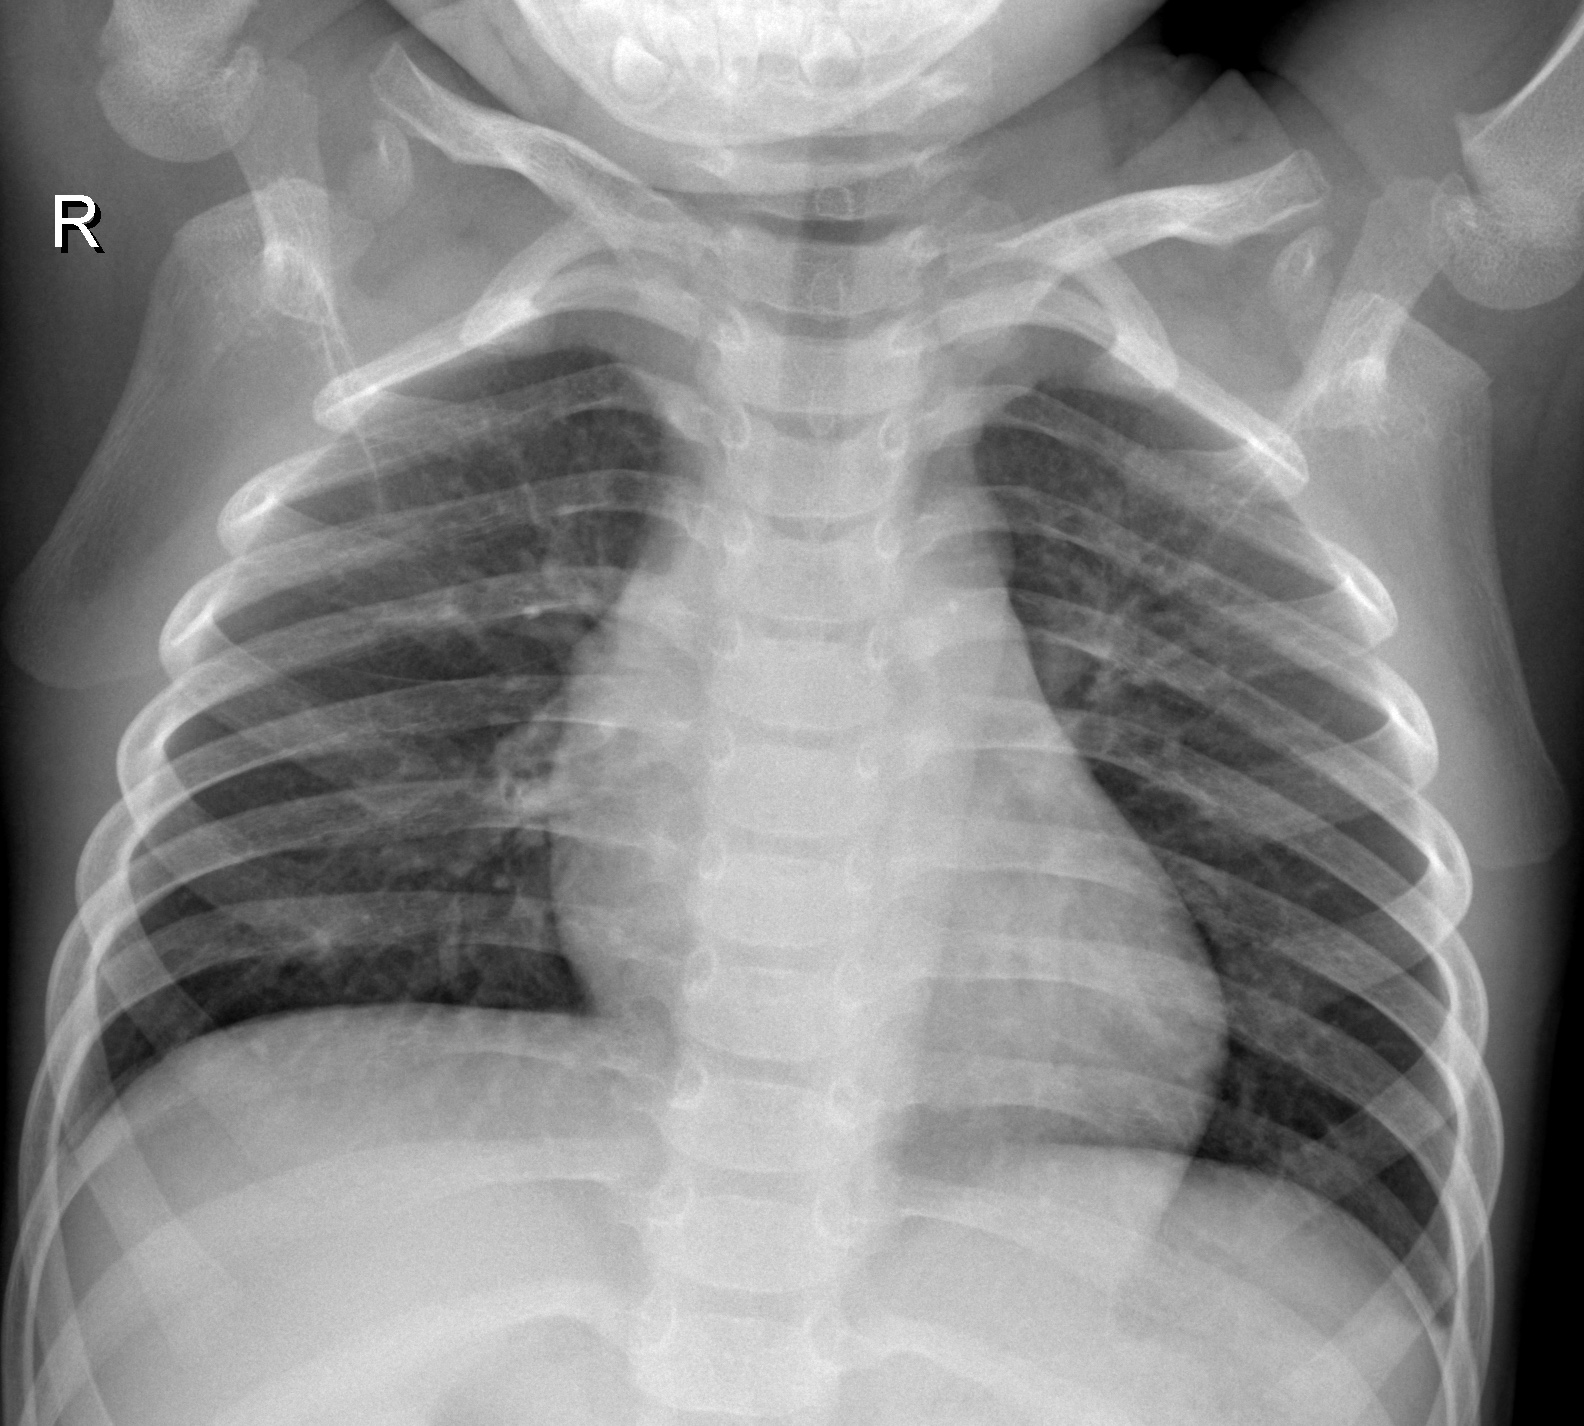
Diagnosis: NORMAL